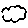
Label: cloud